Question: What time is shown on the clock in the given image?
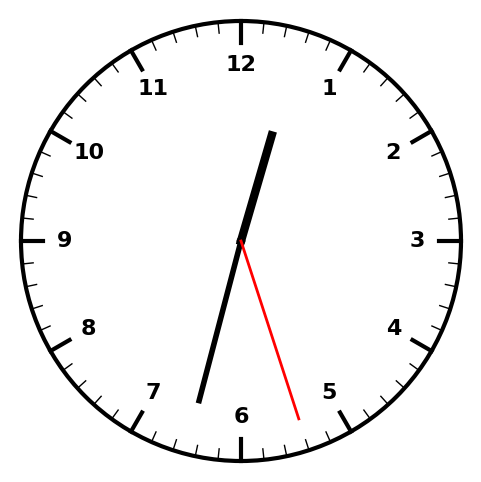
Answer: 12:32:27